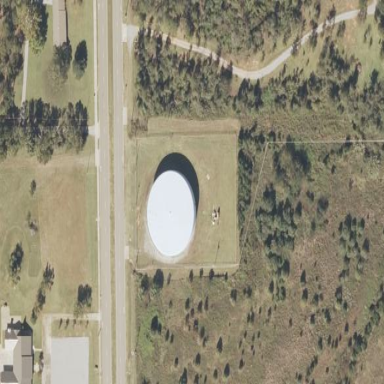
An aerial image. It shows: Water storage area.